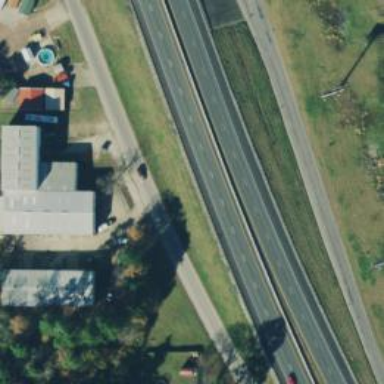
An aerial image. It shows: Trunk highway with expressway features.